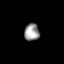
Tissue: lung
Cell type: Fibroblasts
Senescence score: 0.5851
Nuclear area (px): 252
Mean DAPI intensity: 153.786